Field crop: tomato
Growth stage: 1
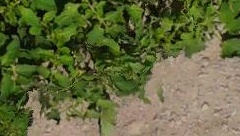
Species: tomato